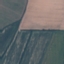
Land use / land cover: AnnualCrop